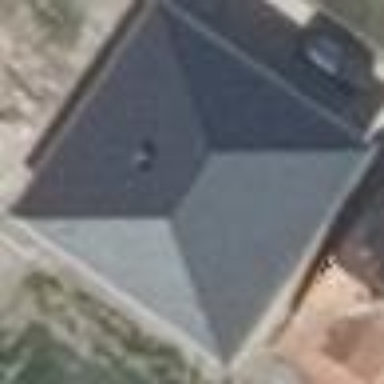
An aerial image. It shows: Detached building with hipped roof.